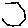
Label: hexagon